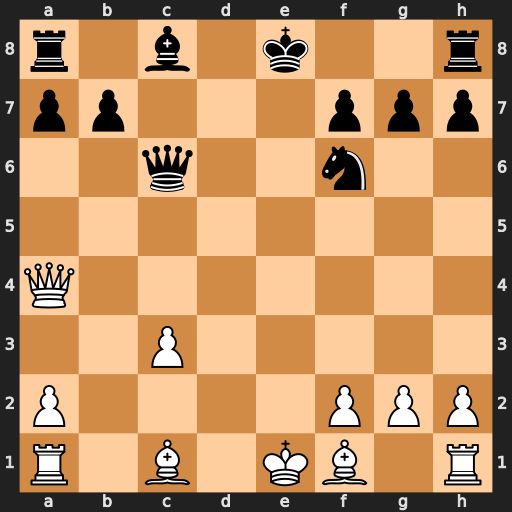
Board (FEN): r1b1k2r/pp3ppp/2q2n2/8/Q7/2P5/P4PPP/R1B1KB1R
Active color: w
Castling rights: KQkq
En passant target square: -
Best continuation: Bb5 O-O Bxc6